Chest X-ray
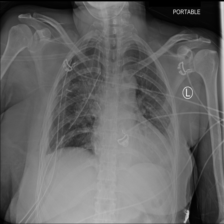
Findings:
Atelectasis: negative
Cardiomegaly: negative
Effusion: positive
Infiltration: negative
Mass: negative
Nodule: negative
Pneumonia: negative
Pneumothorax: negative
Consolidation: negative
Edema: negative
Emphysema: negative
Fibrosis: negative
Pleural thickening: negative
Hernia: negative